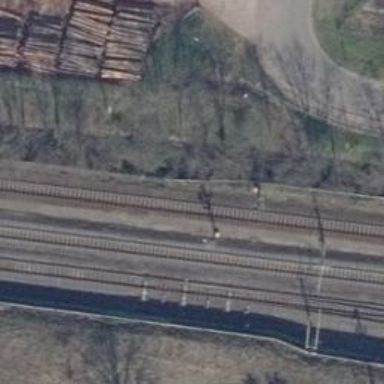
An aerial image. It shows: Railway signal.